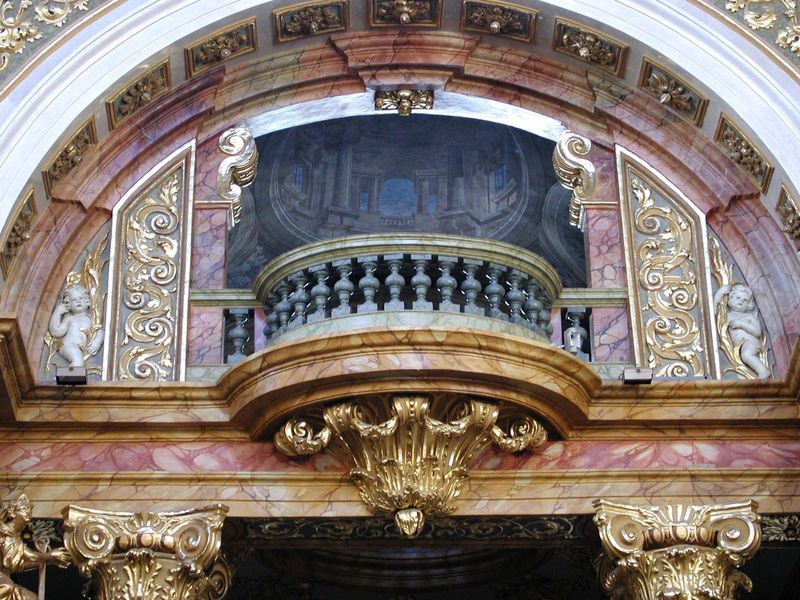
Titel: Universitätskirche (Jesuitenkirche)
Künstler: Andrea Pozzo
Standort: Wien, Universitätskirche (Jesuitenkirche) (EU - AUT)
Schlagwörter: marmor, säule, säulen, gebäude, ornament, architektur, barock, stein, brüstung, kirche, gold, engel, balkon, relief, bogen, empore, rundbogen, kuppel, geländer, foto, balustrade, altar, kapitell, girlanden, kanzel, ionisch, korinth, kasetten, muschel, fresko, dorisch, putten, rundung, kapitol, kapitel, barok, stukatur, ormnament, varok, gold4säule, tromp doiles